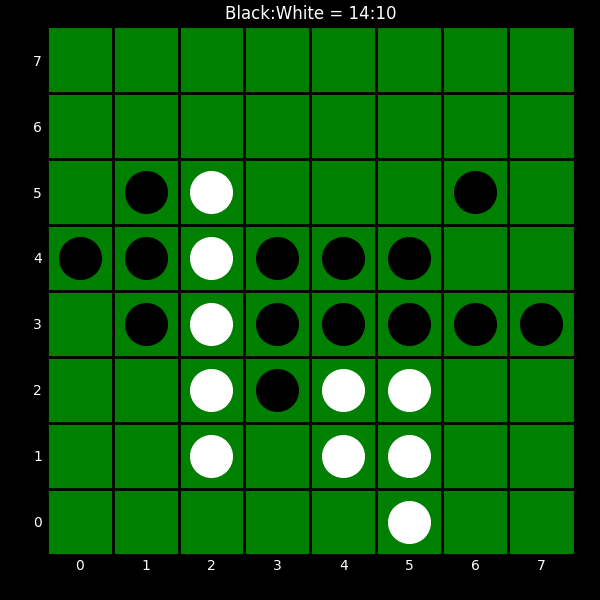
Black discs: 14
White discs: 10